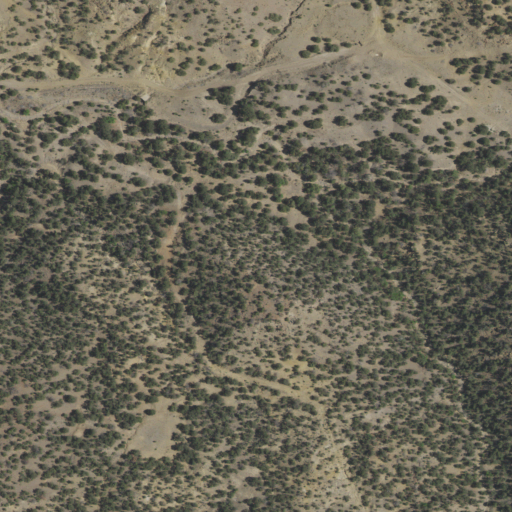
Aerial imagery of valley in New Mexico named Maruca Canyon containing shrub and evergreen forest